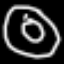
Label: donut